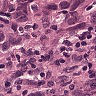
Metastatic tissue present: yes